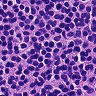
Metastatic tissue present: no